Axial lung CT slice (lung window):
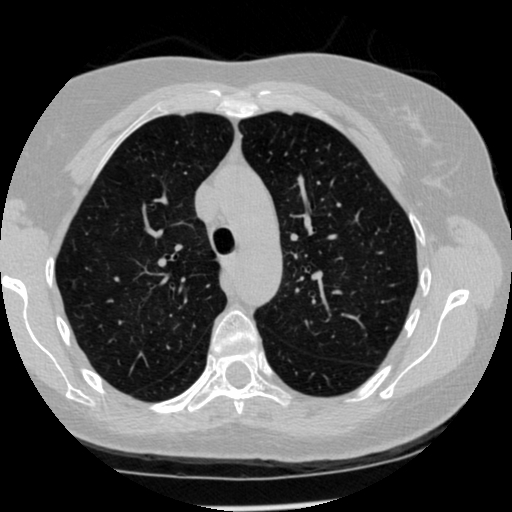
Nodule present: no